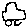
Label: car